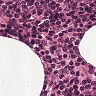
Metastatic tissue present: no